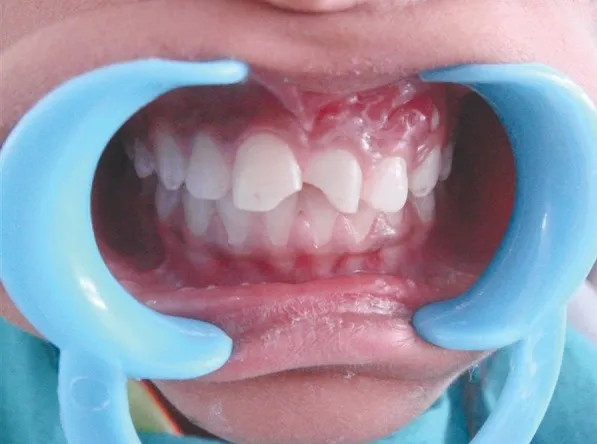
Preoperative.
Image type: medical_photograph (other_medical_photograph)